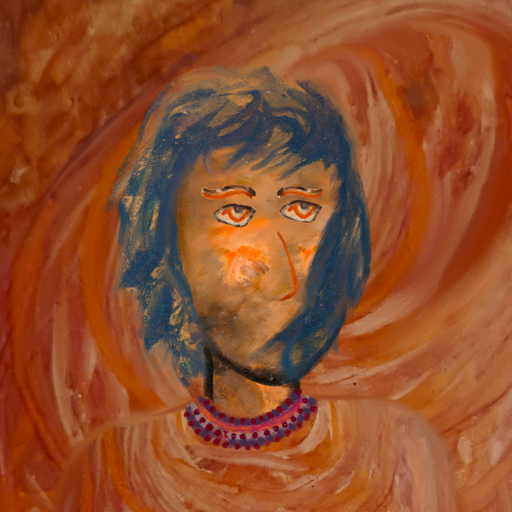
Background: Pious_Lady, Head And Neck Side: Gypsy_Queen, Face Side: Experience, Bust: Pious_Lady, Hair Side: In_The_Sun, Head Accessory: Blank, Second Necklace: Blank, Necklace: Roy_Bahadur, Baby: Blank